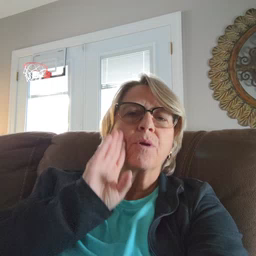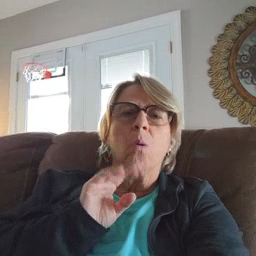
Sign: brown